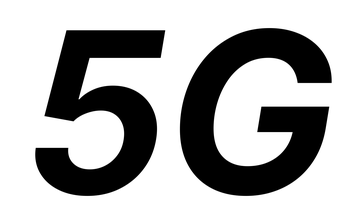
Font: Inter-Italic_Bold_Italic